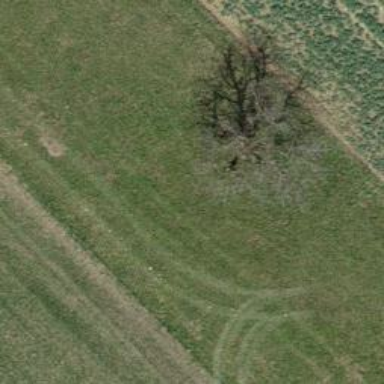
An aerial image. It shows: Mixed-leaf deciduous tree in its natural environment.